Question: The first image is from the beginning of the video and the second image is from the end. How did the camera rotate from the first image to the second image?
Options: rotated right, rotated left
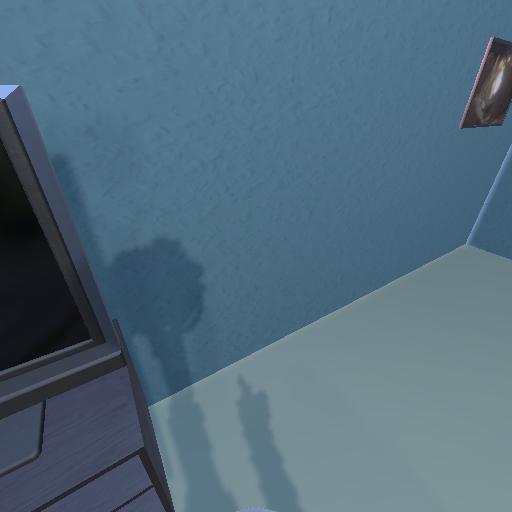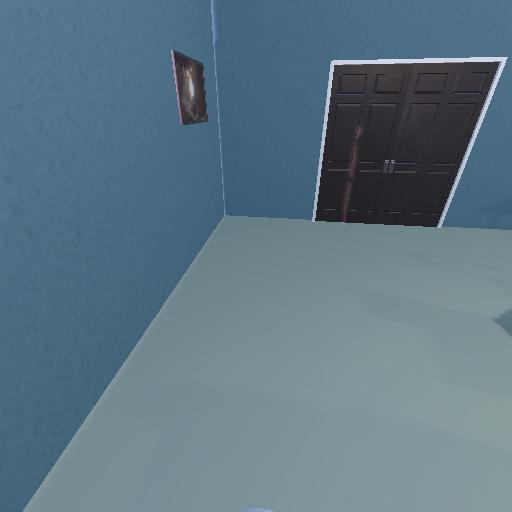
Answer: rotated right